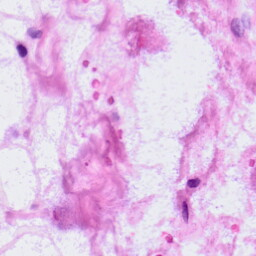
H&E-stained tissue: LymphNode